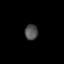
Tissue: prostate
Cell type: Myeloid cells
Senescence score: 0.3139
Nuclear area (px): 200
Mean DAPI intensity: 79.77